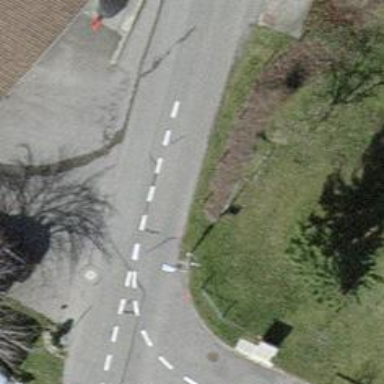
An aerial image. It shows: Public transport stop position.